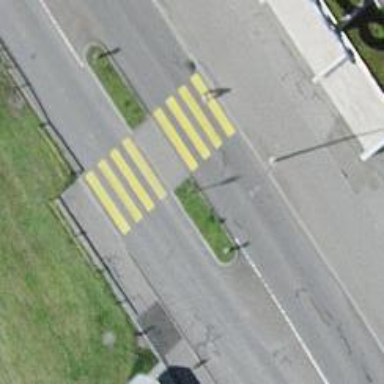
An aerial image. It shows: Marked pedestrian crossing with zebra designation and central island.